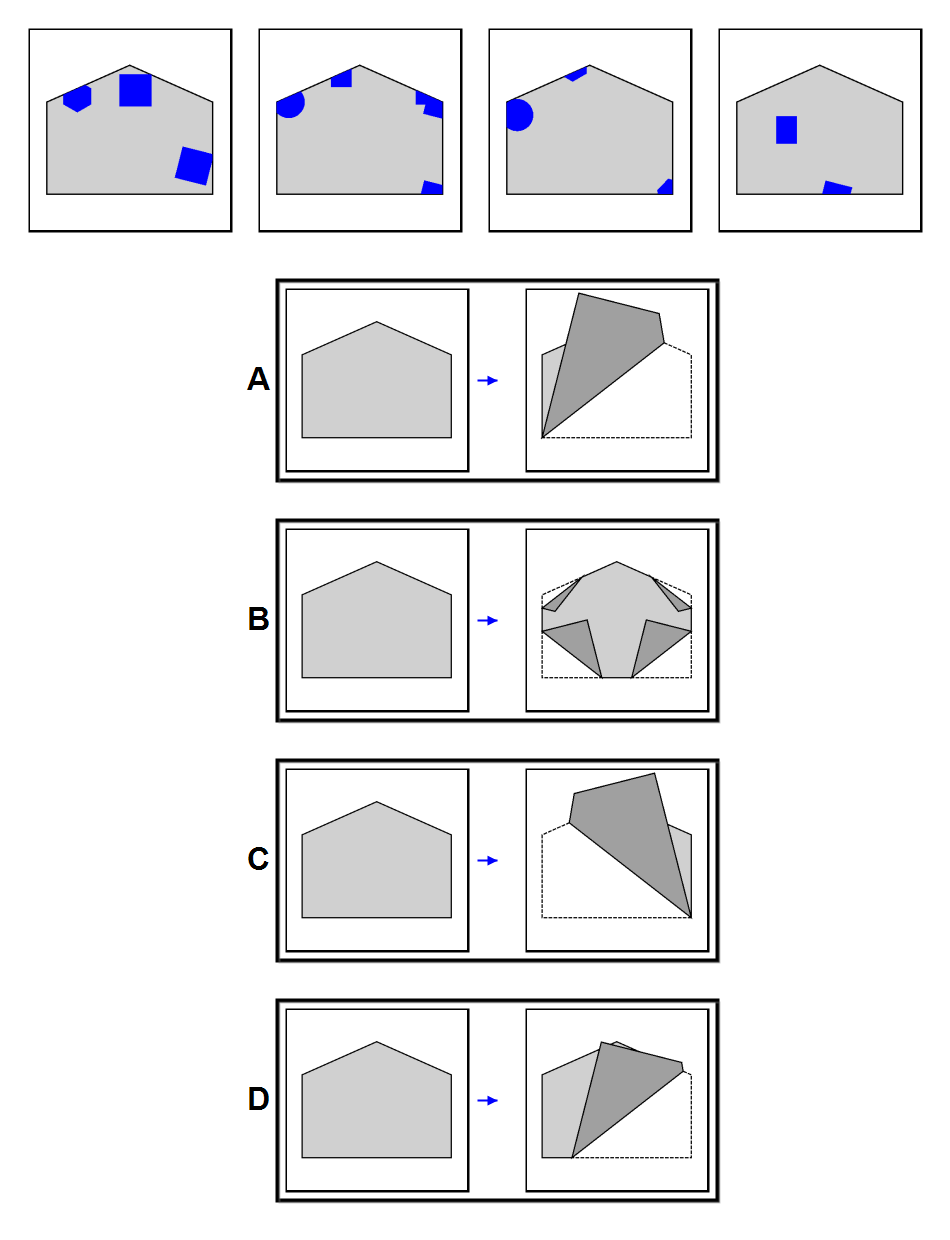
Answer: D